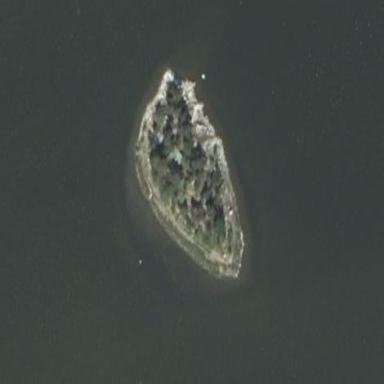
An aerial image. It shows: Islet along the coastline.